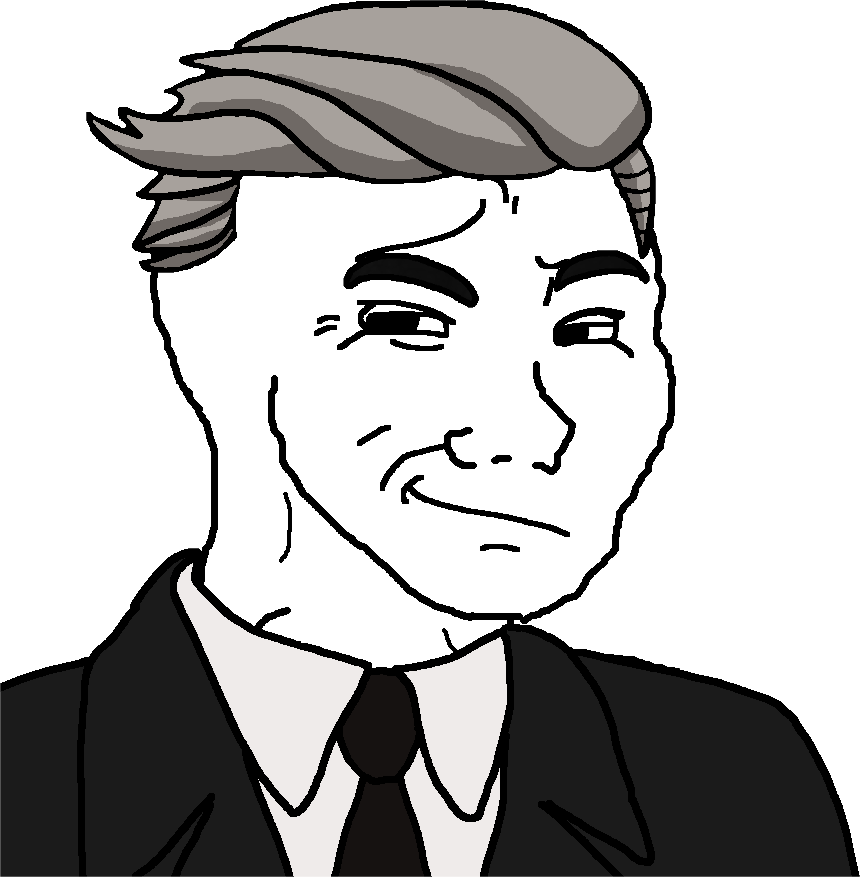
Label: 5_Smugjak